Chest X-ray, AP view. Patient: 44 years old, sex M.
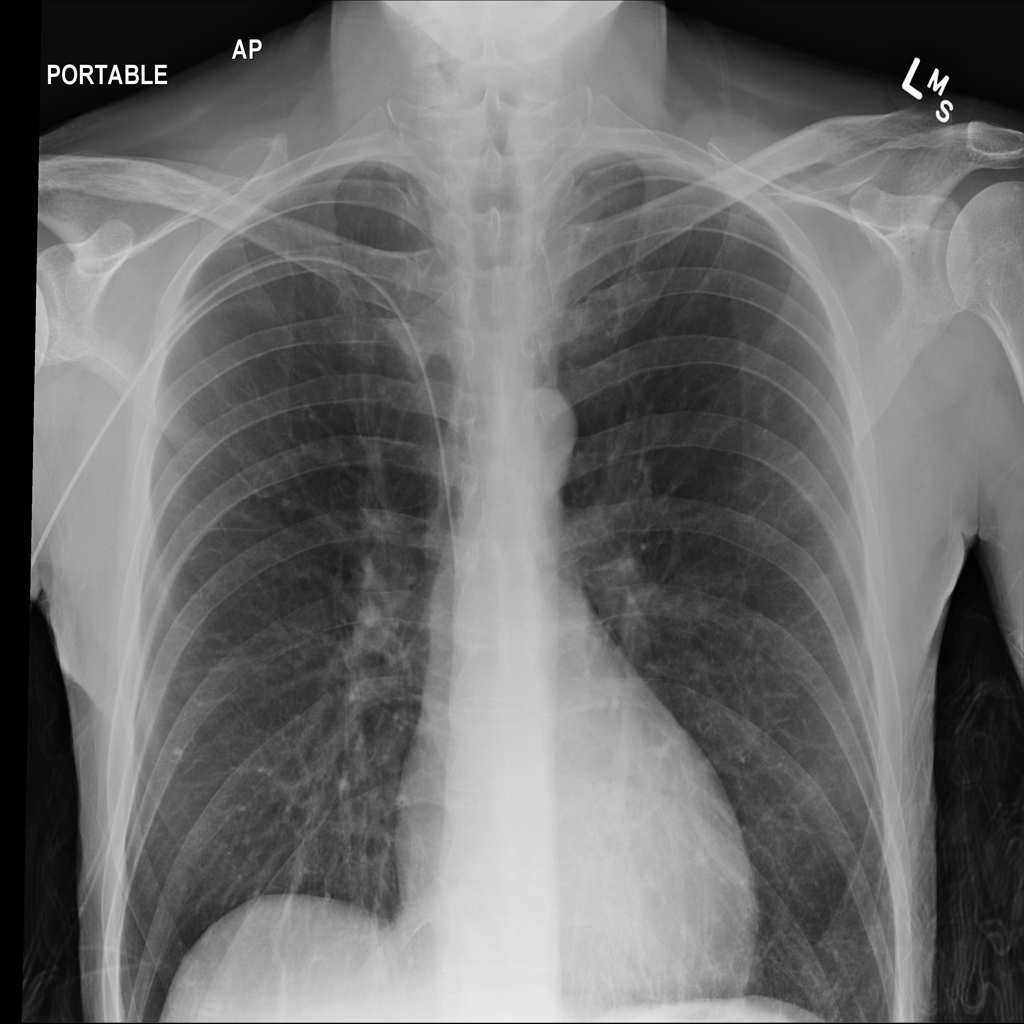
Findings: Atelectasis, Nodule